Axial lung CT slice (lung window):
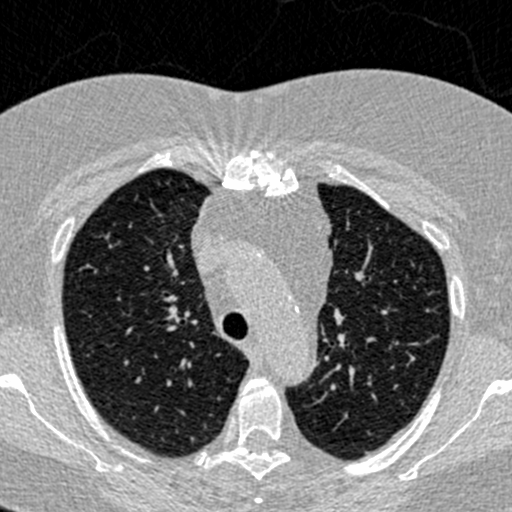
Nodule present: no